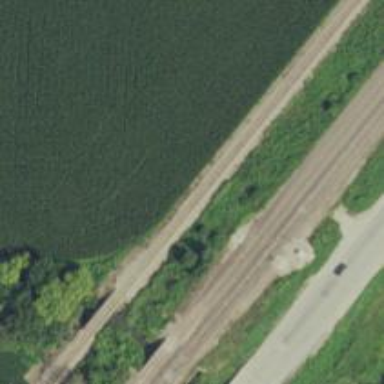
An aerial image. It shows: Railway track.